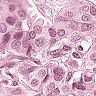
Metastatic tissue present: yes